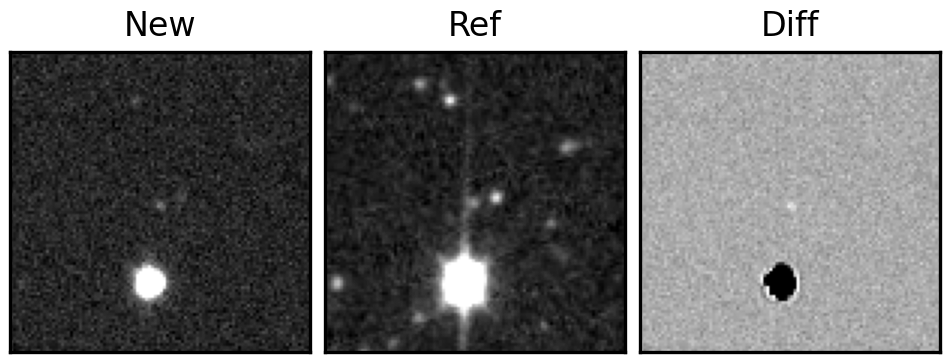
Label: real